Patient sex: M
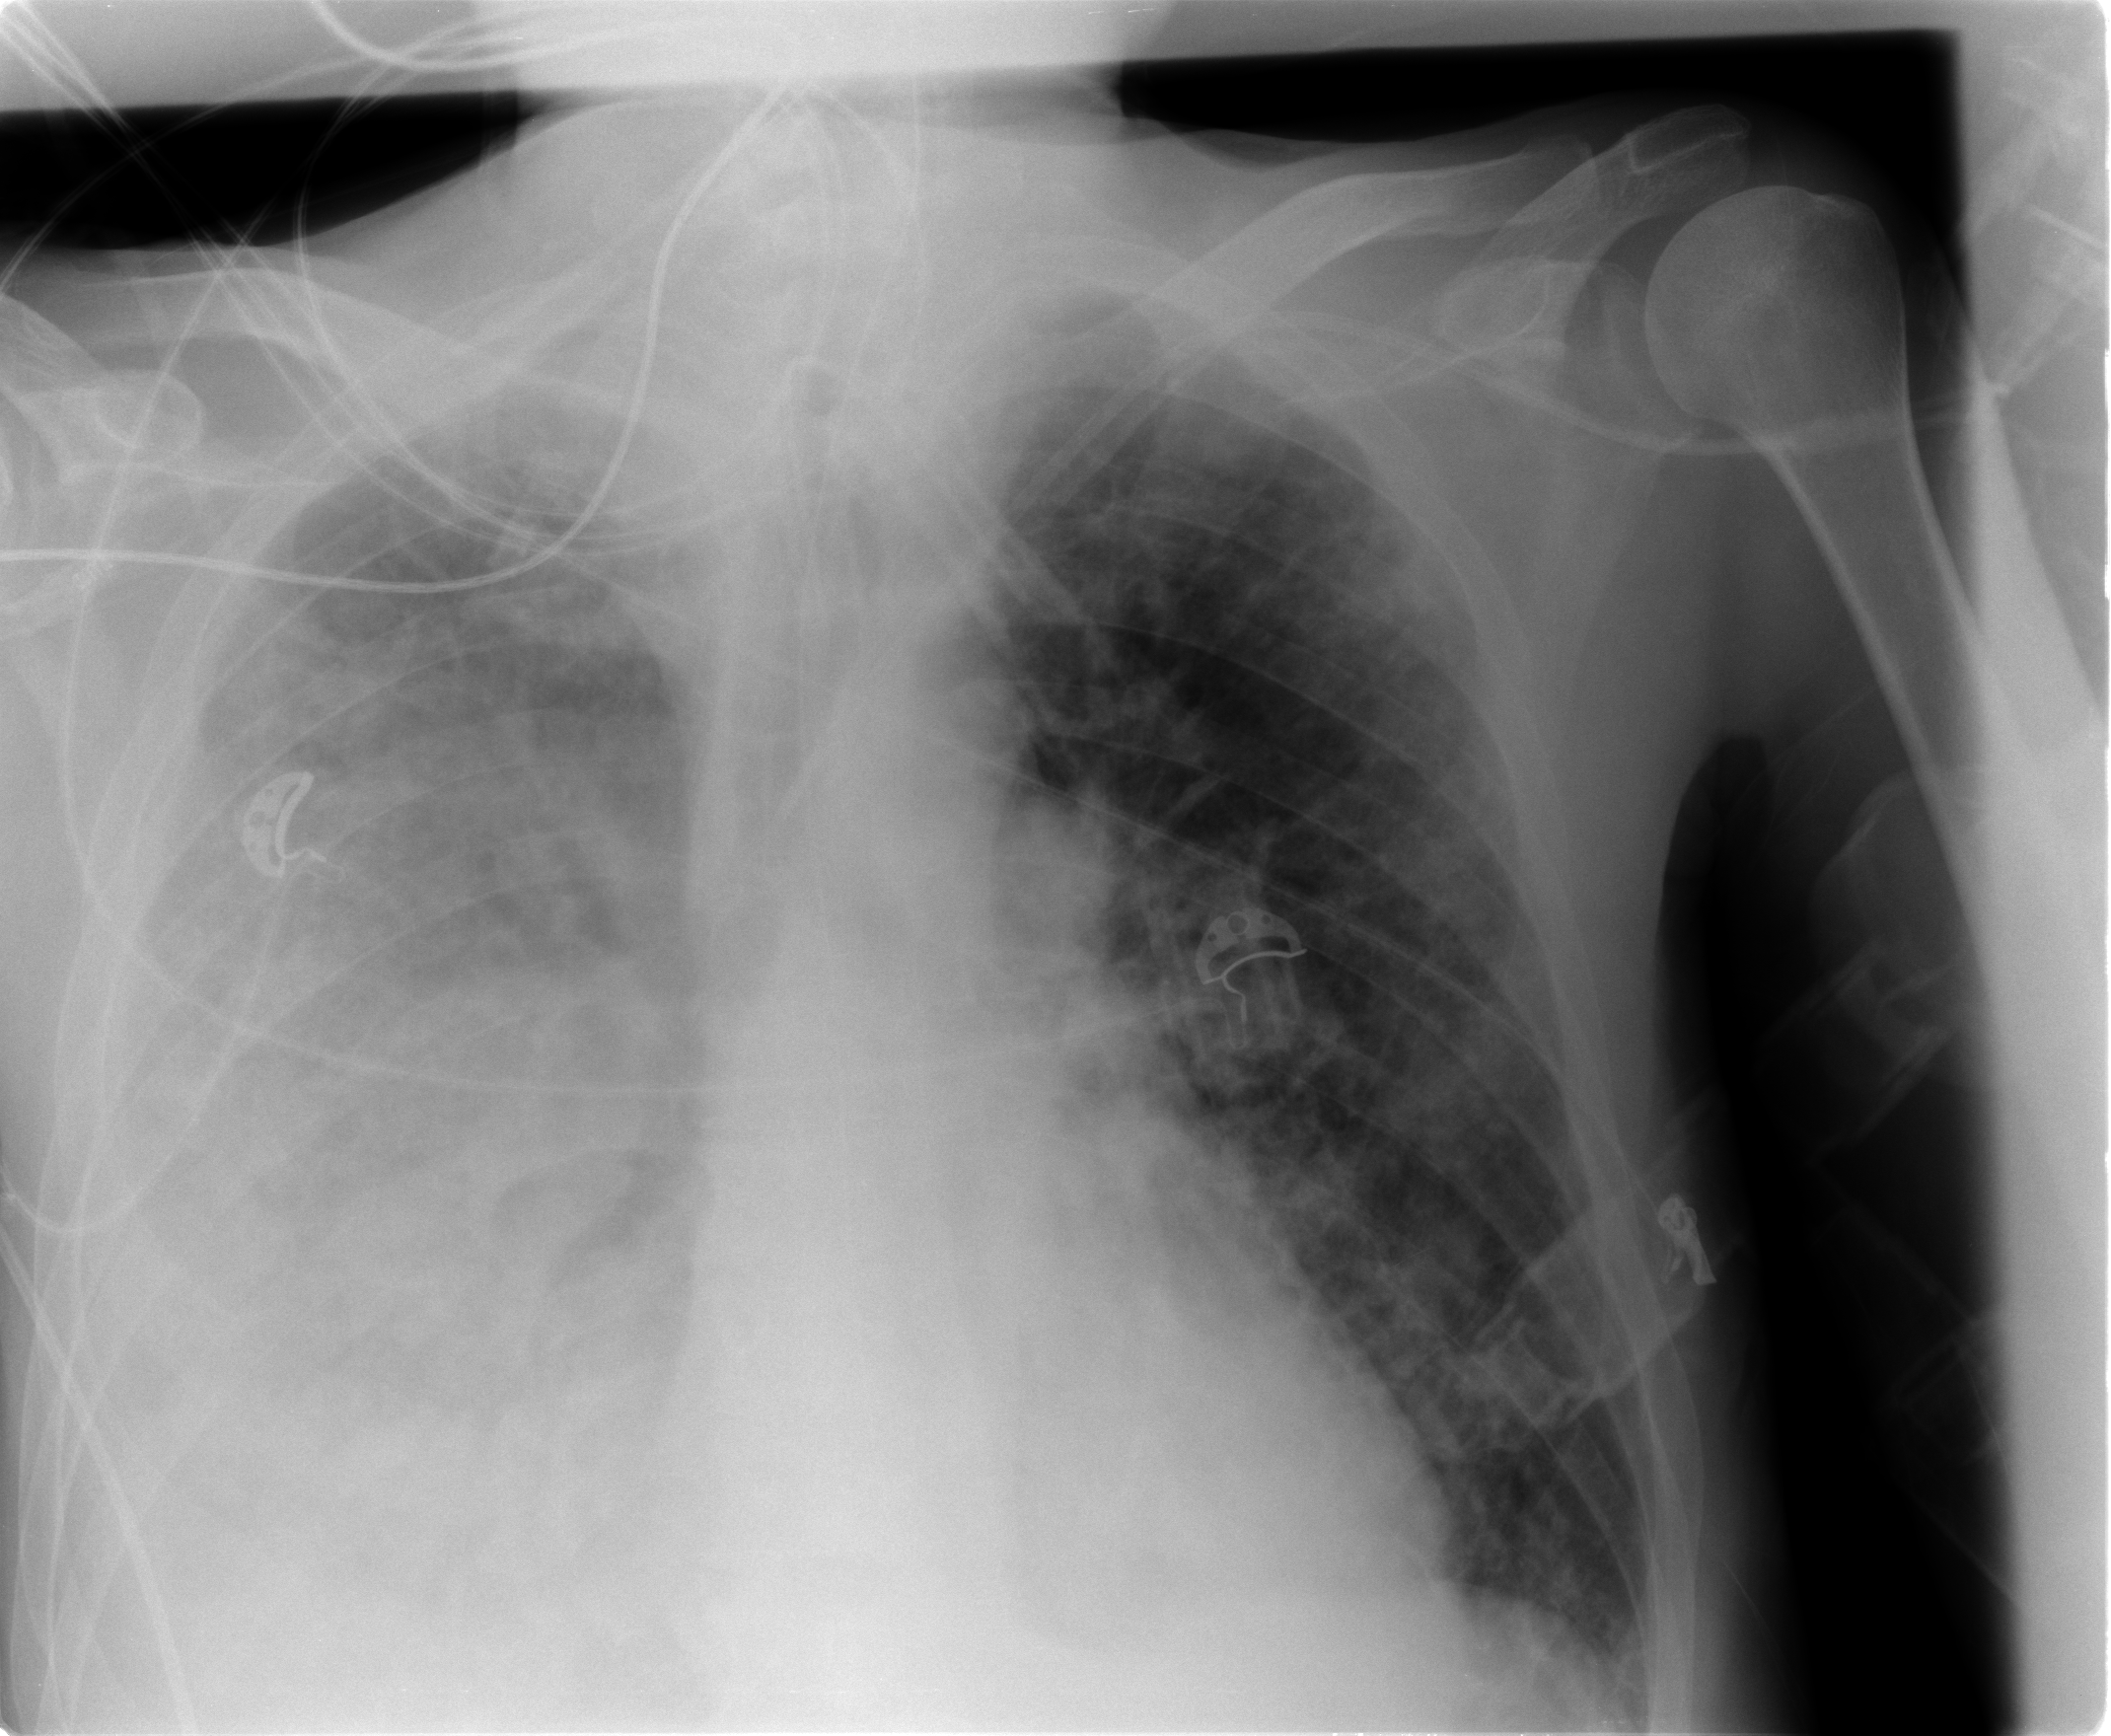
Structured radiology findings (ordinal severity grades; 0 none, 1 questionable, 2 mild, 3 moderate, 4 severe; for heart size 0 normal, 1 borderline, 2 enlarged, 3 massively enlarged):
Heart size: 0
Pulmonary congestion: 2
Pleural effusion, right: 3
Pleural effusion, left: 0
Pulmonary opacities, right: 4
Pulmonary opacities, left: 2
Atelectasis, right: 4
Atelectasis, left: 2